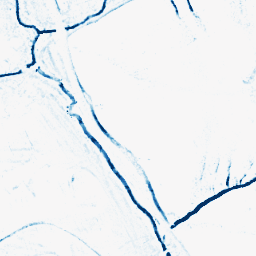
Category: morphological
Decomposition family: morphological_ellipse
Decomposition parameters: operation: closing
width: 5
height: 5
Upsampling method: linear_exact
Upsampling parameters: scale: 4
Upsampling scale: 4